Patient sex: M
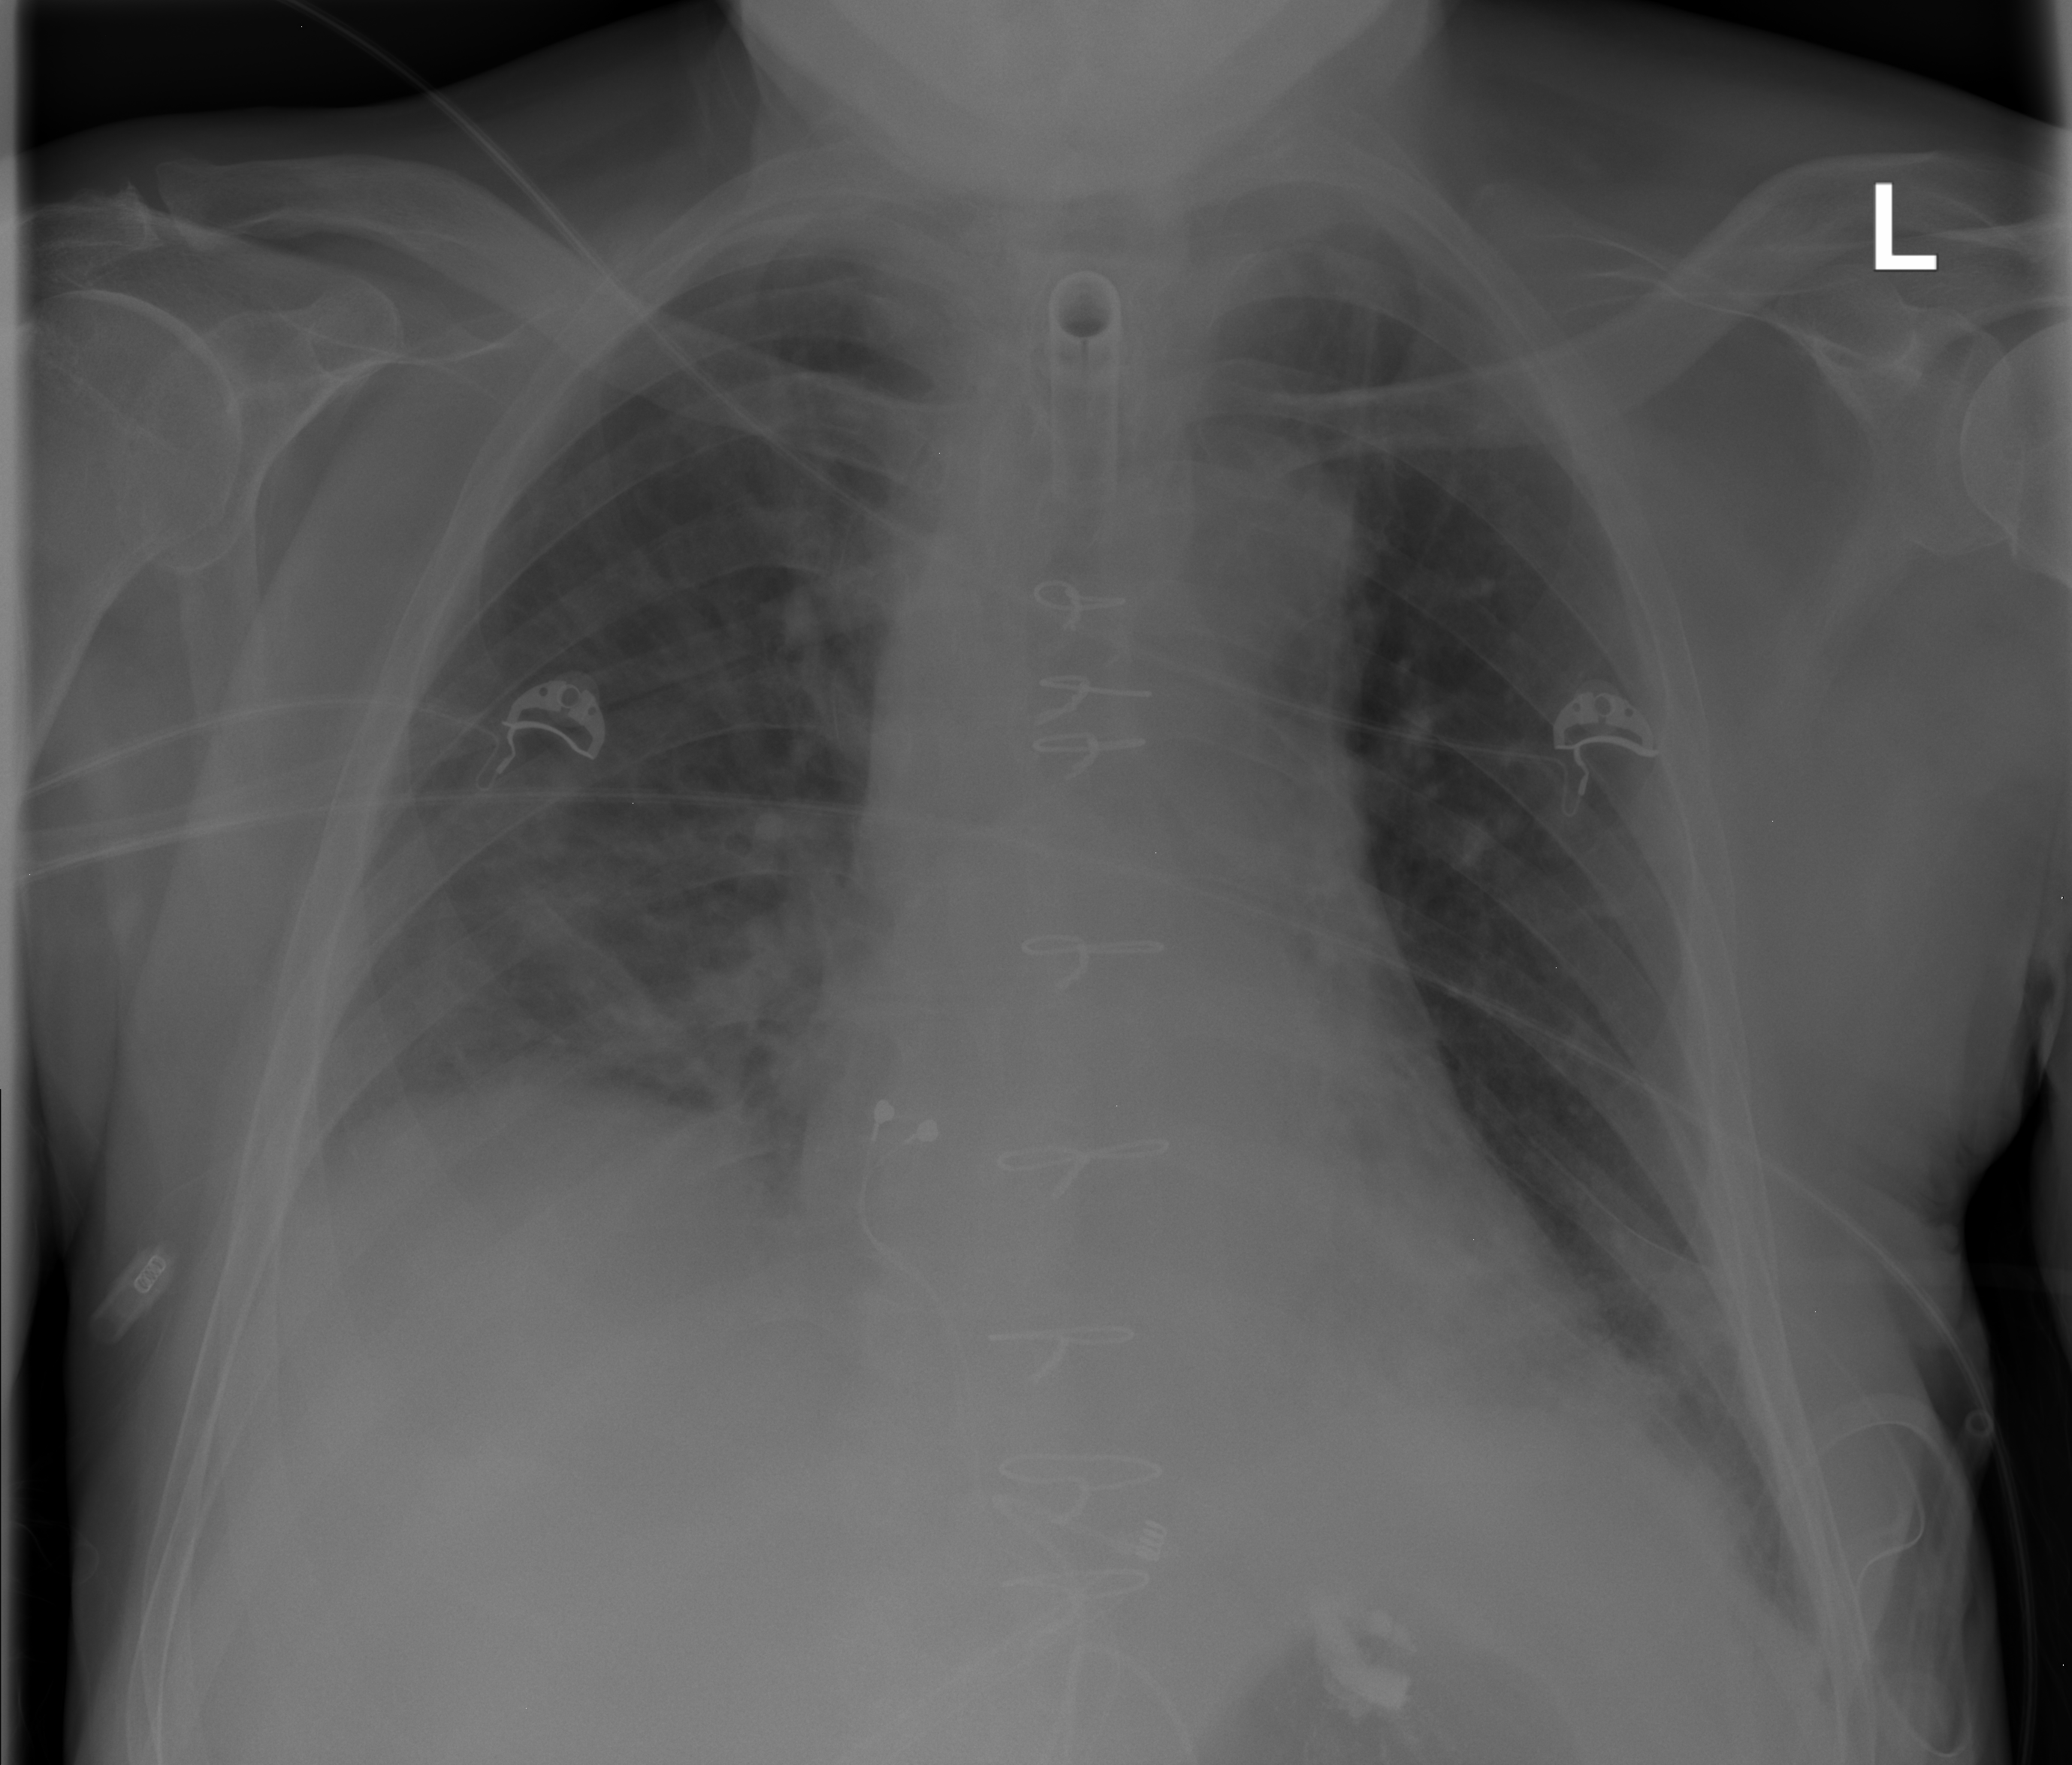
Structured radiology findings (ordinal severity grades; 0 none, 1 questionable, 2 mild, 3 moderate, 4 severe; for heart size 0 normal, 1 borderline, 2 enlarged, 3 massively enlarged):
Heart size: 2
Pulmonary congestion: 2
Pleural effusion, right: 2
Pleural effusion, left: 1
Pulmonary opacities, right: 2
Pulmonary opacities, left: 0
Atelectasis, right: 2
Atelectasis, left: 2